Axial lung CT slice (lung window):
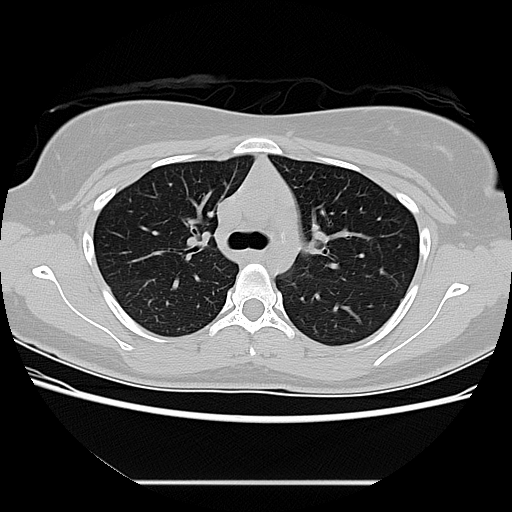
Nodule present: no